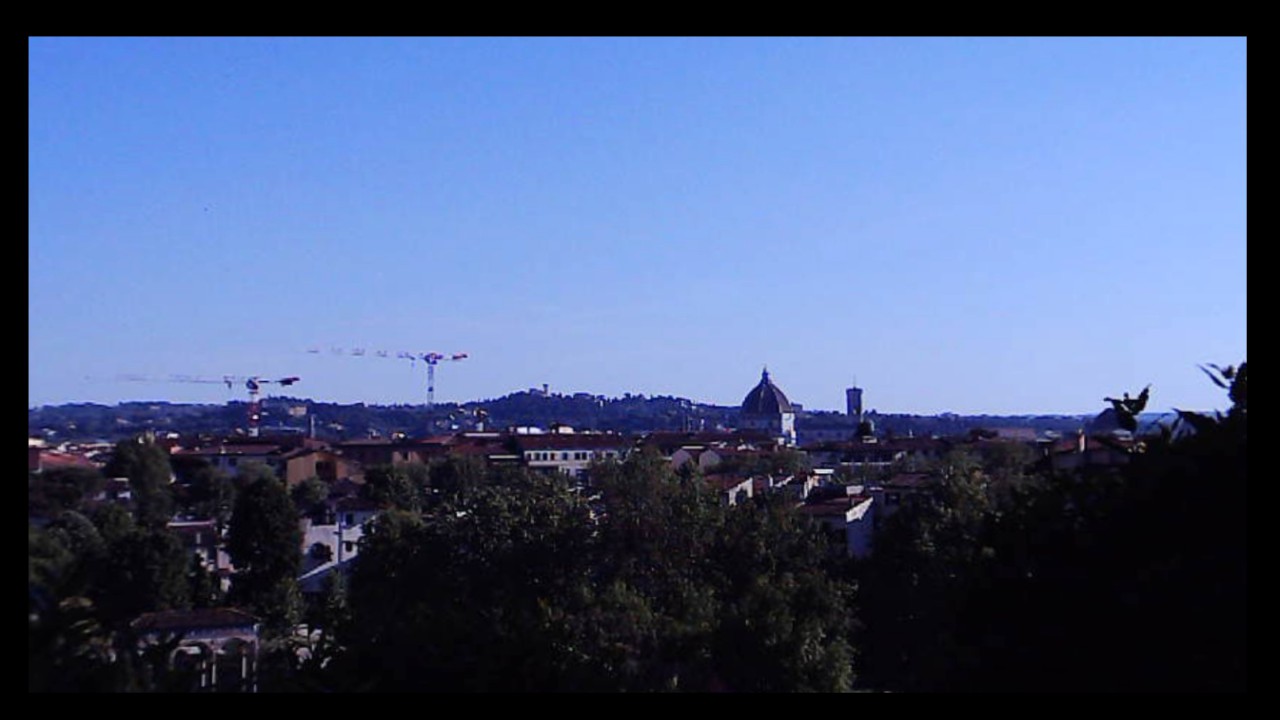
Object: Betafpv air75